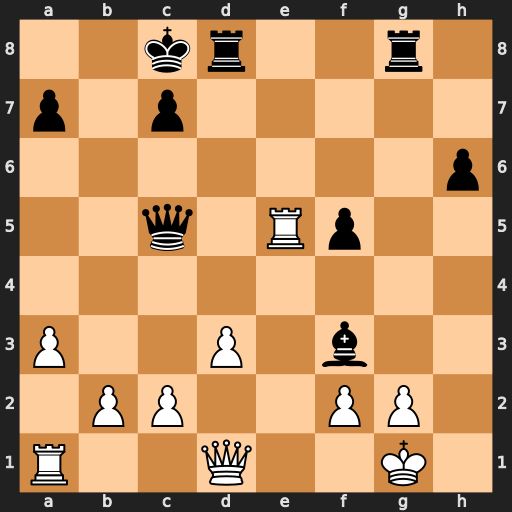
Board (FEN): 2kr2r1/p1p5/7p/2q1Rp2/8/P2P1b2/1PP2PP1/R2Q2K1
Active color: w
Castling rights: -
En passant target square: -
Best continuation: Rxc5 Bxd1 Rxd1